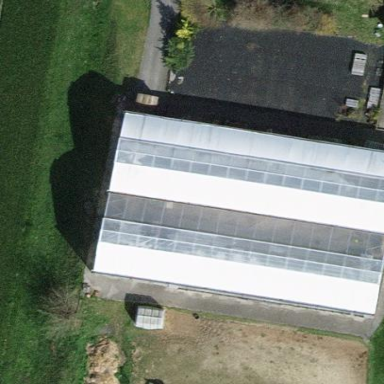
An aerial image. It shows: Greenhouse.